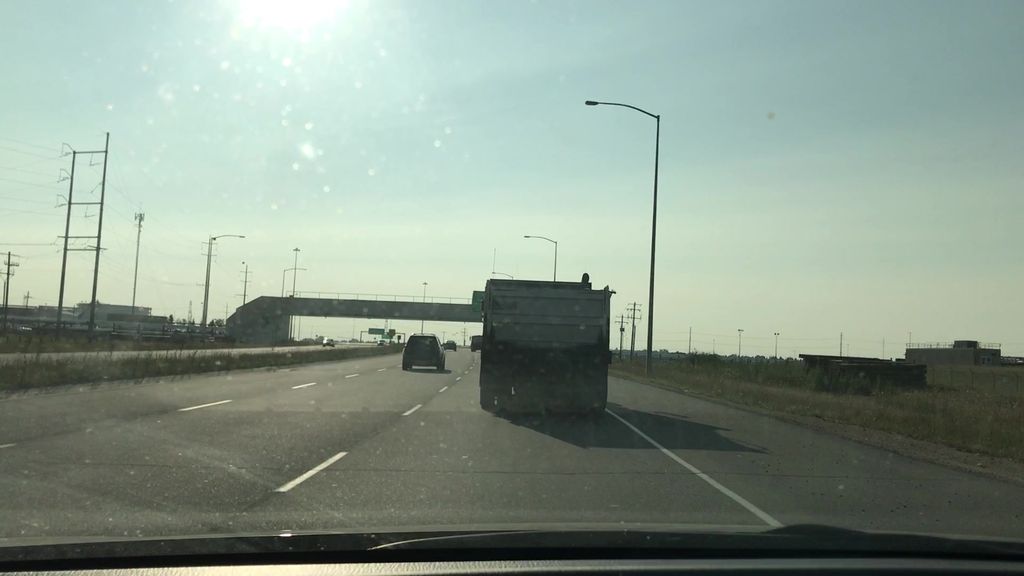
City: edmonton